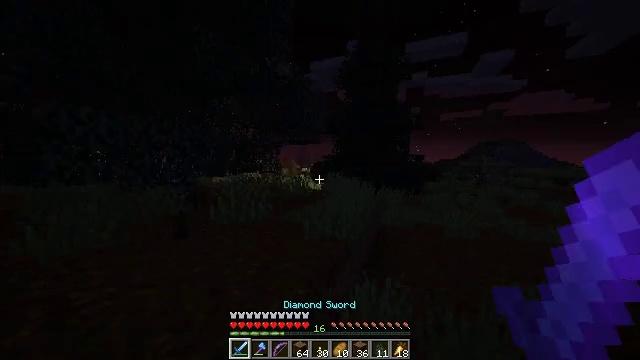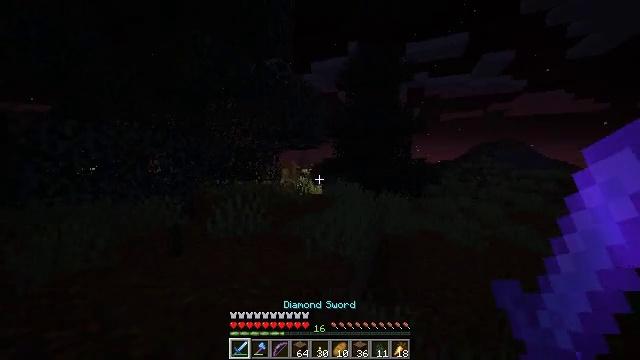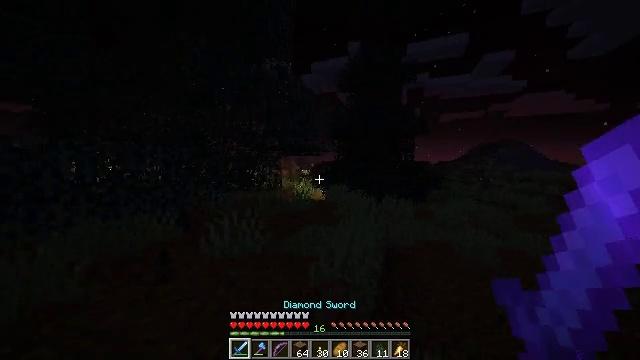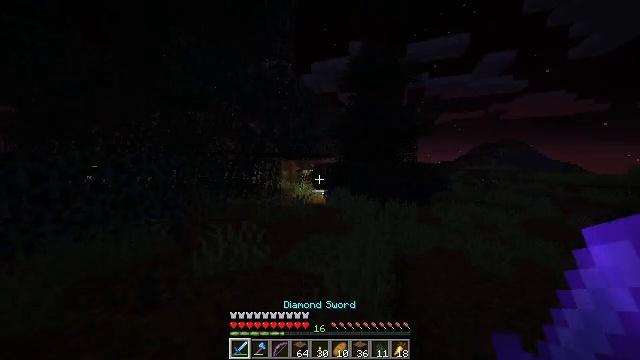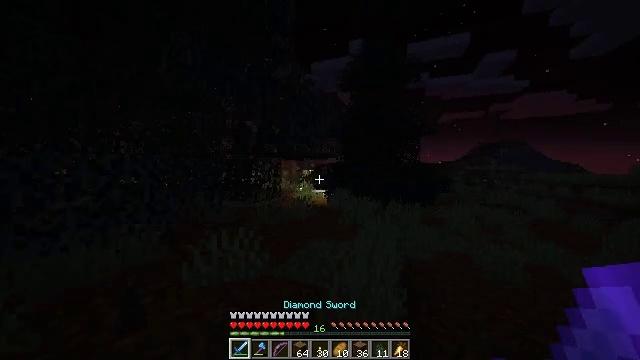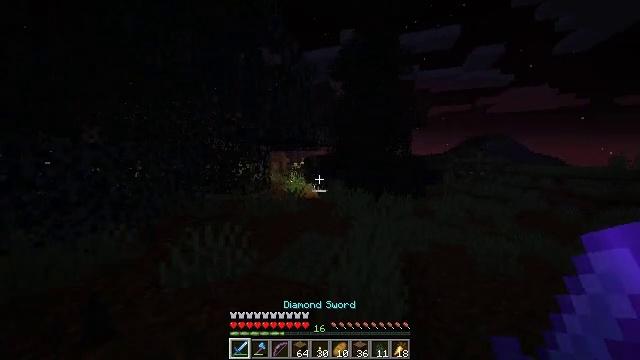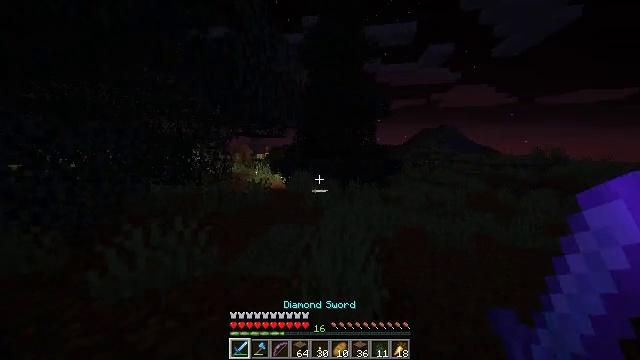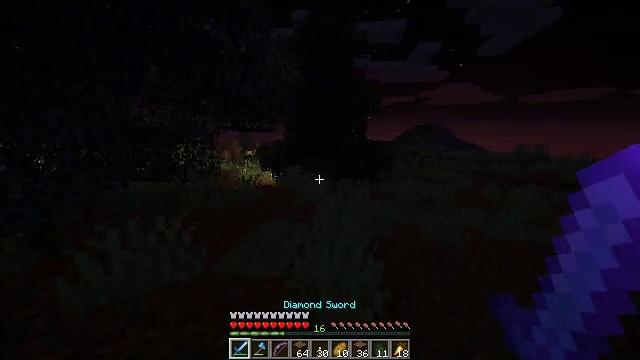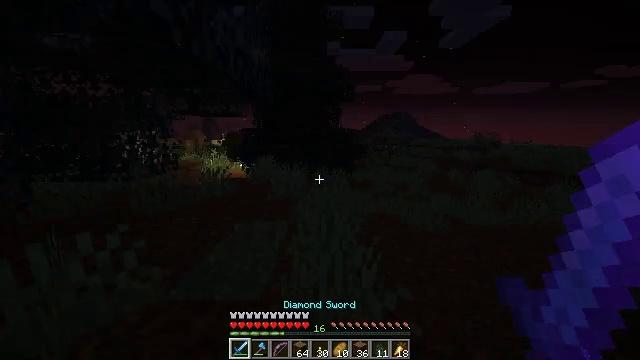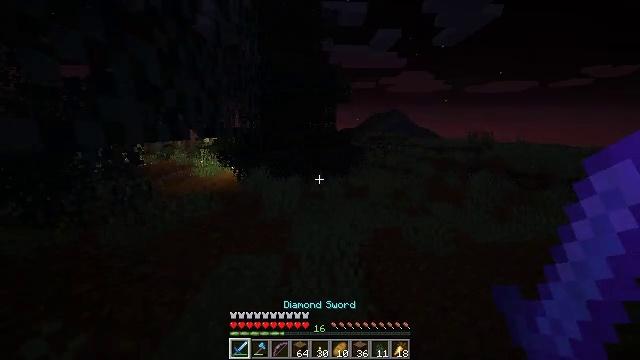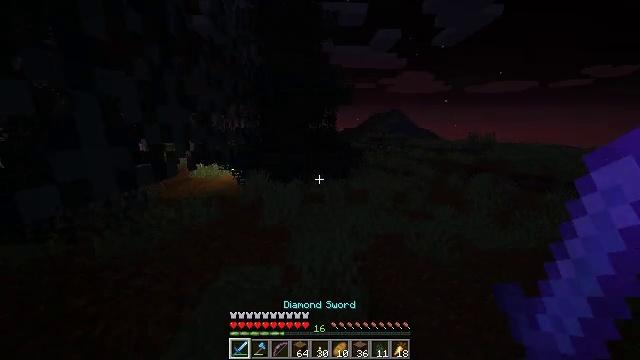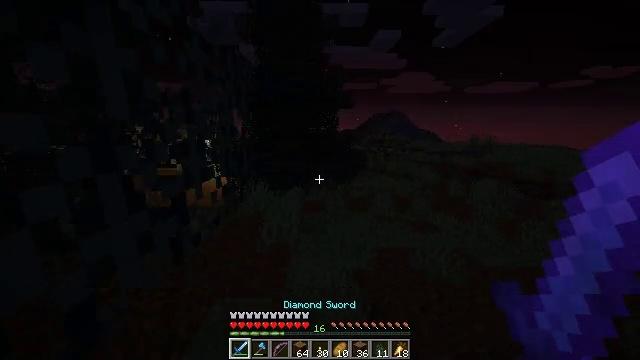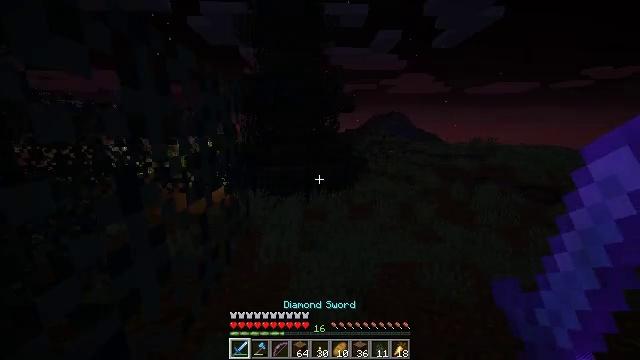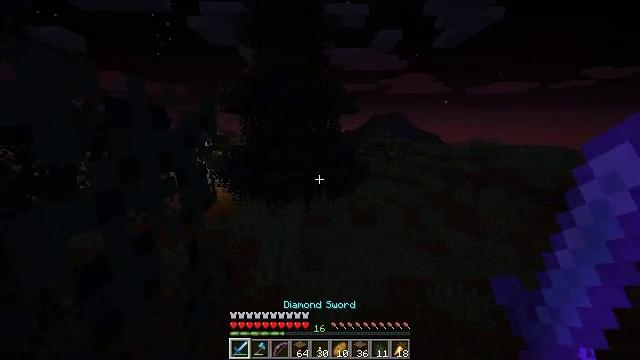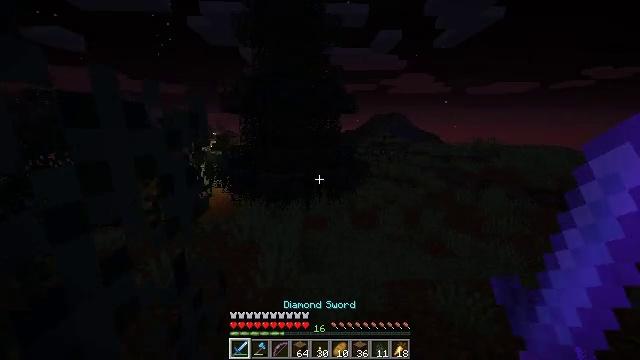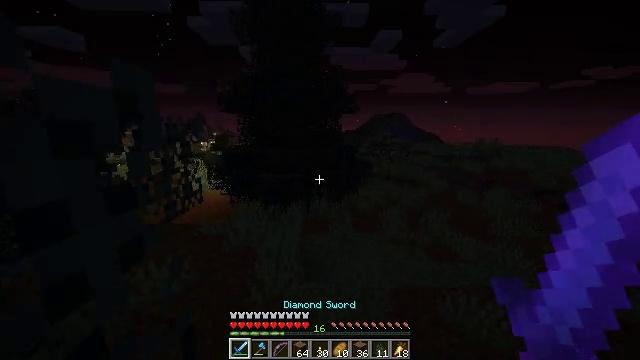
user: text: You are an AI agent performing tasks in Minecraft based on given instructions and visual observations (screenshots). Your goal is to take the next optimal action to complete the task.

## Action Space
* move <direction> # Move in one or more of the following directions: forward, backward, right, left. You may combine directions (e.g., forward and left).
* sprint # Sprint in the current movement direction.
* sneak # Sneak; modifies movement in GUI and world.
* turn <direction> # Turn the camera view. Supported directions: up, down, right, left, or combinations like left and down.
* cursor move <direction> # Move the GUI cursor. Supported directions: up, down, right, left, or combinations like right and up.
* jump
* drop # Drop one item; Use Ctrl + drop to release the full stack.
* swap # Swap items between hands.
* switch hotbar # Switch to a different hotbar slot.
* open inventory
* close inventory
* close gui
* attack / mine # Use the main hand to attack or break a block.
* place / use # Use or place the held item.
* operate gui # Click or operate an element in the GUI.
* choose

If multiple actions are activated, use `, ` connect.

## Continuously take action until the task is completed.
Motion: motion action
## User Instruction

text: Collect spruce leaves for landscaping.
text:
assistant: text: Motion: move forward, sprint, jump
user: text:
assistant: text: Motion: move forward, sprint, jump
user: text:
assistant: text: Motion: move forward, sprint, jump
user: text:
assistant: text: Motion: move forward, sprint, jump
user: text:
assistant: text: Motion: move forward, sprint, turn right and down, jump
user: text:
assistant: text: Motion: move forward, sprint, turn right and down, jump
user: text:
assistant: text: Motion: move forward, sprint, turn right, jump
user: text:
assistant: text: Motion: move forward, sprint, turn right and down, jump
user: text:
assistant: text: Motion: move forward, turn right, jump
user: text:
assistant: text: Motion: move forward, jump
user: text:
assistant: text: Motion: move forward, jump
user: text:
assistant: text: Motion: move forward, jump
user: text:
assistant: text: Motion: move forward
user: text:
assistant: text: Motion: move forward
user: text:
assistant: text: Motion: move forward
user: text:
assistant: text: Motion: move forward, turn left and up, switch to hotbar 2
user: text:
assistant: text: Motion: move forward, switch to hotbar 2
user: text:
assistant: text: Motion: move forward, switch to hotbar 2
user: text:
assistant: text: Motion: move forward, turn left and up
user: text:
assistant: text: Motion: move forward, turn left
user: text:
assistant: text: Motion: move forward
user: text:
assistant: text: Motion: move forward, turn down
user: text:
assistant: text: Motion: move forward and move left
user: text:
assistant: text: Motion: move forward and move left
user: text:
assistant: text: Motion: move forward and move left
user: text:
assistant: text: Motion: move forward and move left, turn right
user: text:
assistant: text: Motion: move forward, turn right
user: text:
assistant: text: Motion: move forward, turn right
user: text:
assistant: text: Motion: move forward, turn right
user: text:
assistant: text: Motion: move forward, turn right, switch to hotbar 1